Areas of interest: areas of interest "Commercial service"
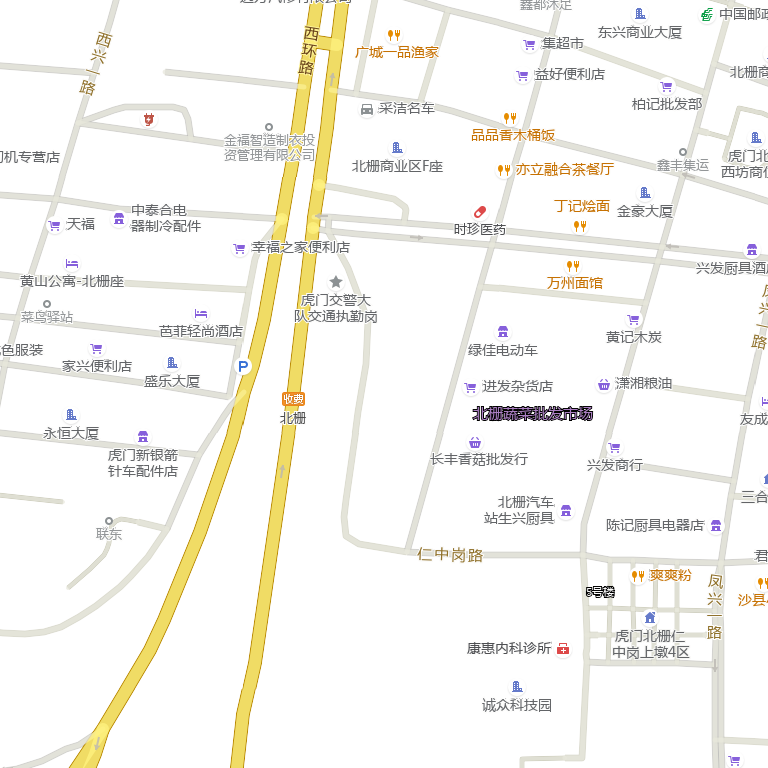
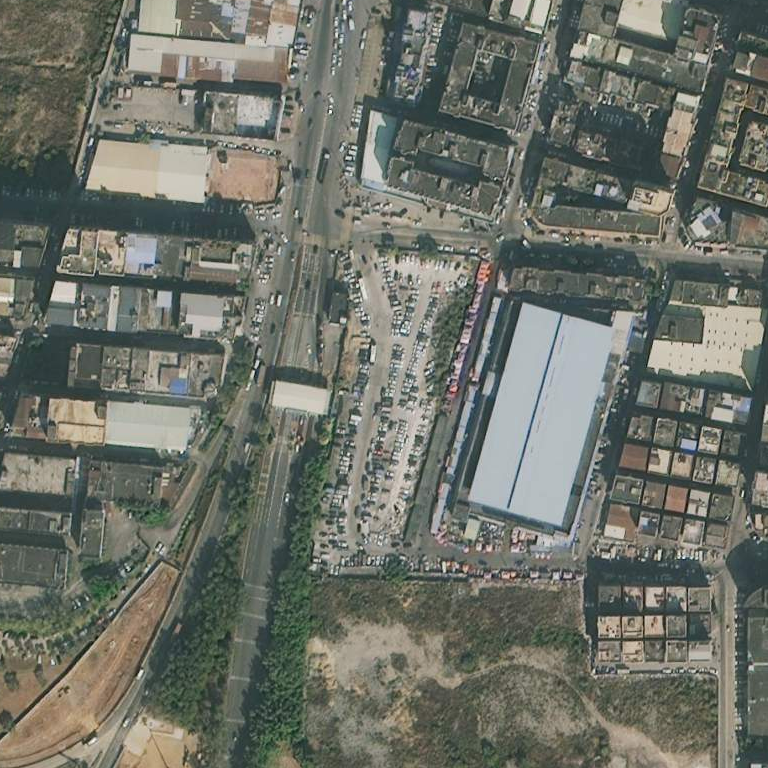